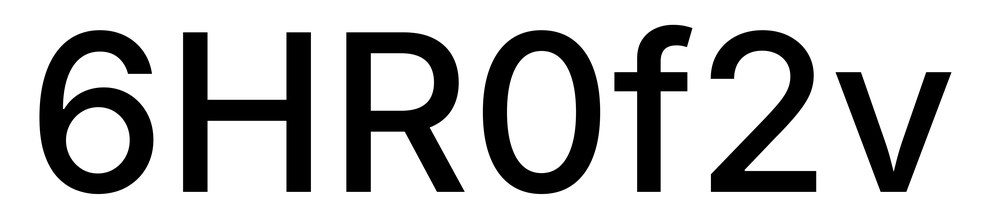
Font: Inter_Medium